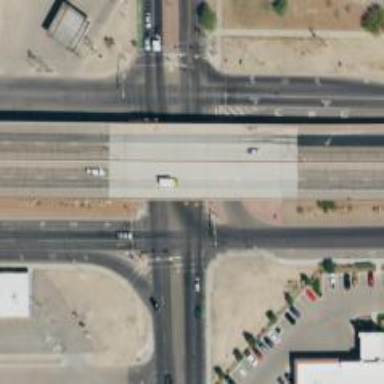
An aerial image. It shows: Frontage road that is classified as secondary link.